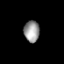
Tissue: prostate
Cell type: Fibroblasts
Senescence score: 0.7033
Nuclear area (px): 326
Mean DAPI intensity: 151.319